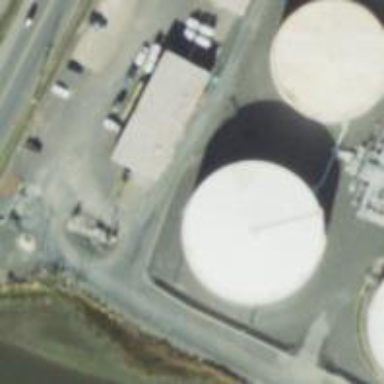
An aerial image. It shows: Storage tank building.